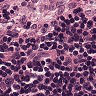
Metastatic tissue present: no